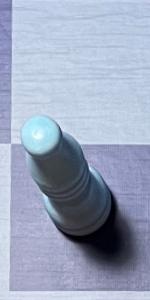
Label: Bishop_White